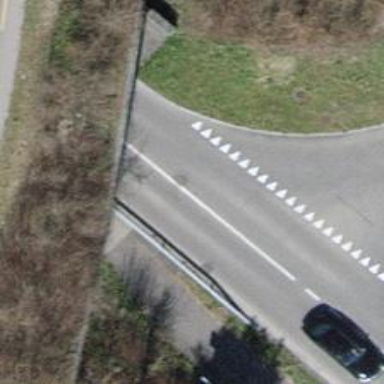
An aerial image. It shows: Secondary road with asphalt surface passing through tunnel.